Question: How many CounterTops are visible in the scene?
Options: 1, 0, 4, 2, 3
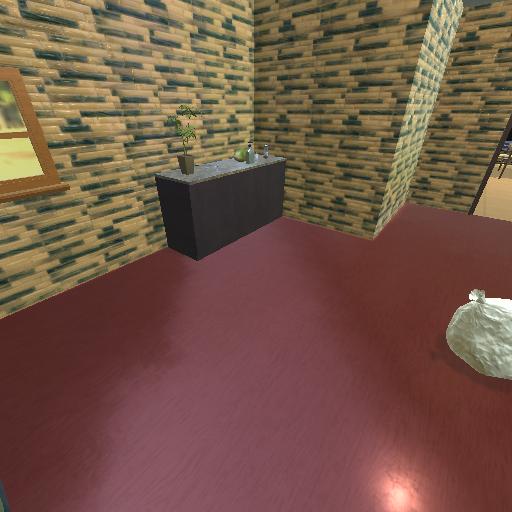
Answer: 1